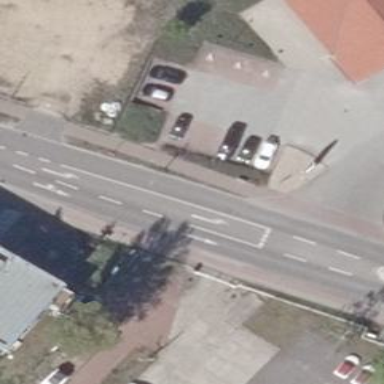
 featuring separate sidewalks and separate cycleway."